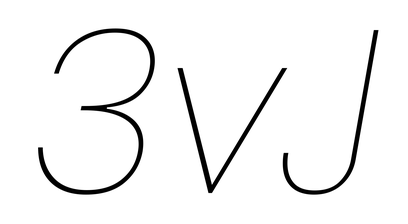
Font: Poppins-ThinItalic